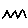
Label: zigzag